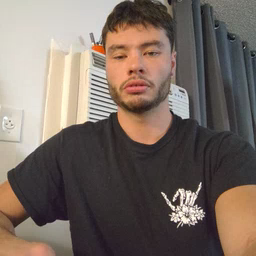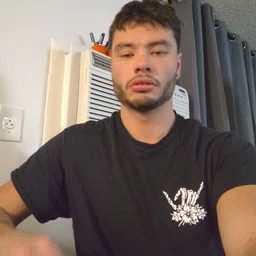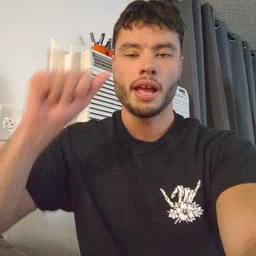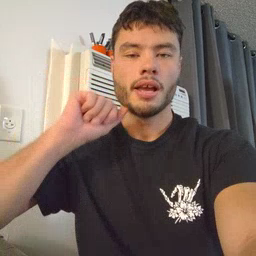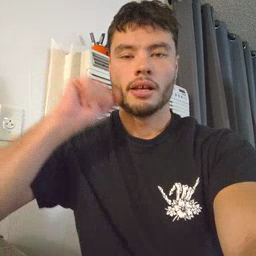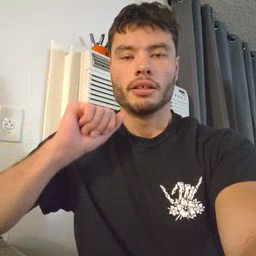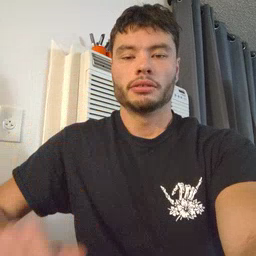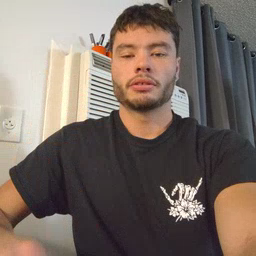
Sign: aunt